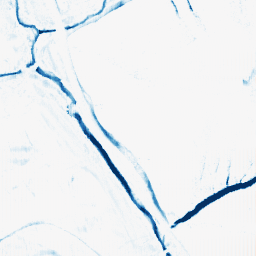
Category: morphological
Decomposition family: morphological_rect
Decomposition parameters: operation: closing
width: 5
height: 10
Upsampling method: fft_zeropad
Upsampling parameters: scale: 2
Upsampling scale: 2